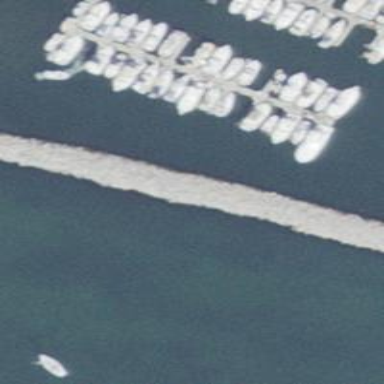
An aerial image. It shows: Breakwater structure.